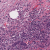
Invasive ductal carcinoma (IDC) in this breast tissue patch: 1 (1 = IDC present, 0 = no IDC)